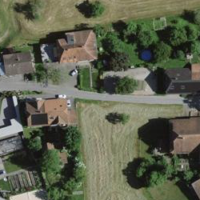
EUNIS habitat code: 55
Species observed at this site:
Cirsium vulgare